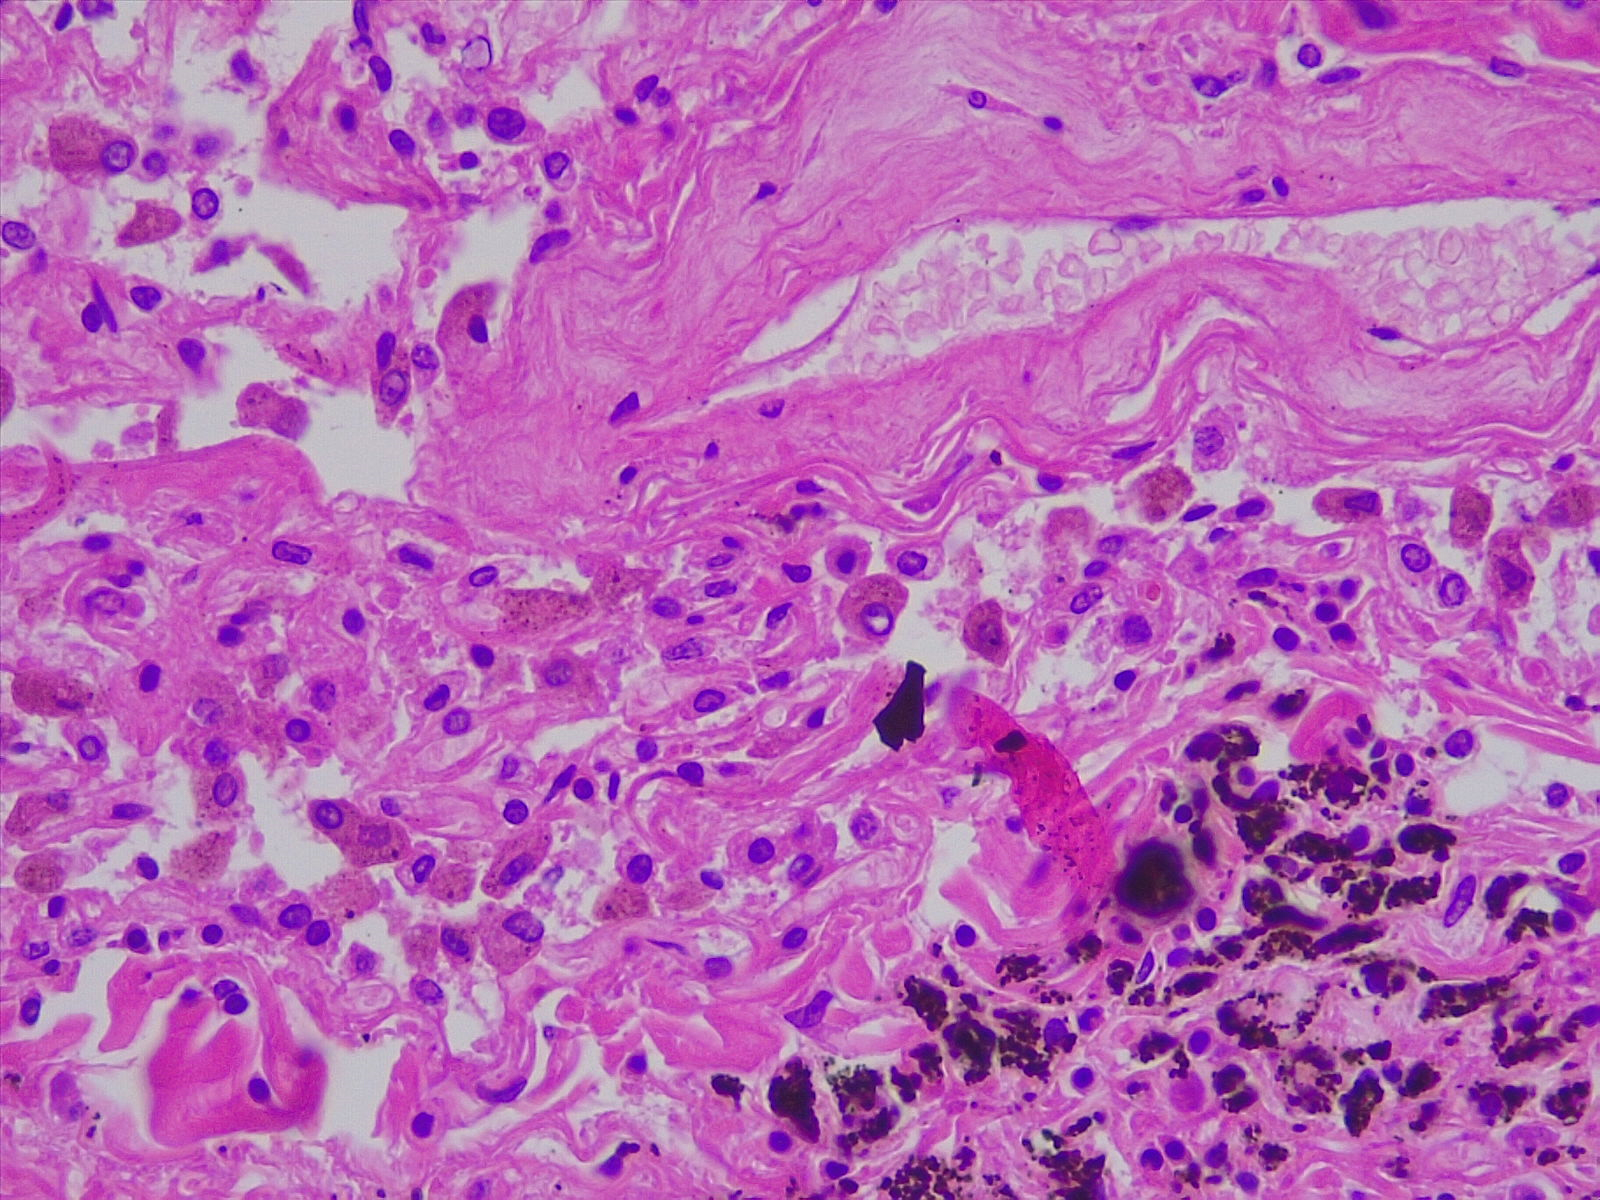
Label: normal lung tissue